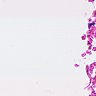
Metastatic tissue present: no